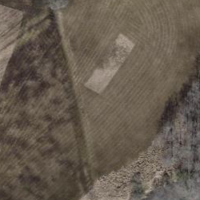
EUNIS habitat code: 16
Species observed at this site:
Pholidoptera griseoaptera
Ruspolia nitidula